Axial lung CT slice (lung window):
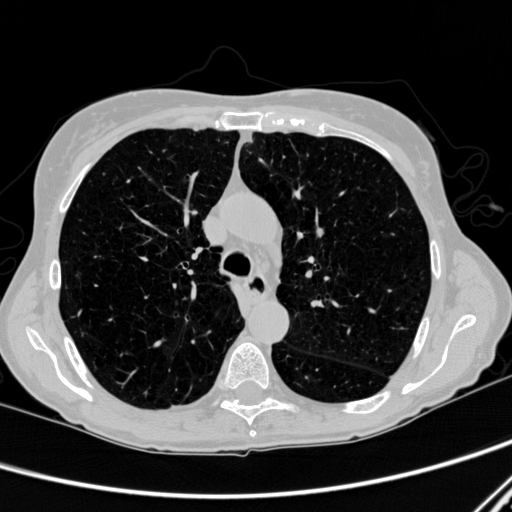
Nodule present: no